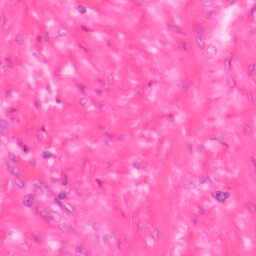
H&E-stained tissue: Colon